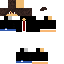
A male human skin with dark skin, wearing brown long hair dressed in a blue hoodie and blue pants, featuring a closed mouth.